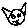
Label: cat